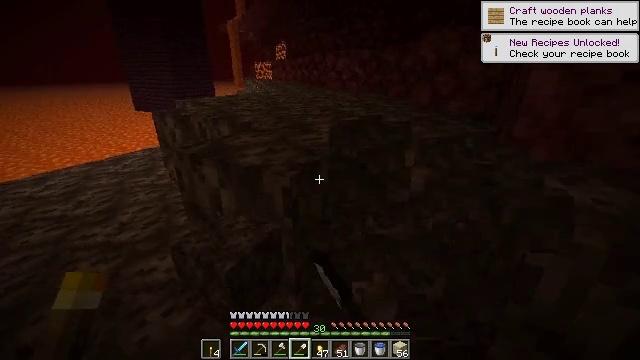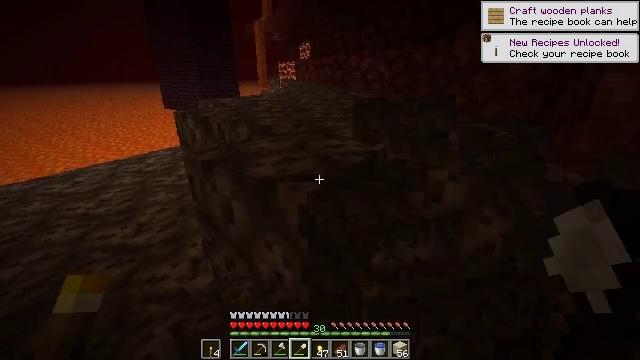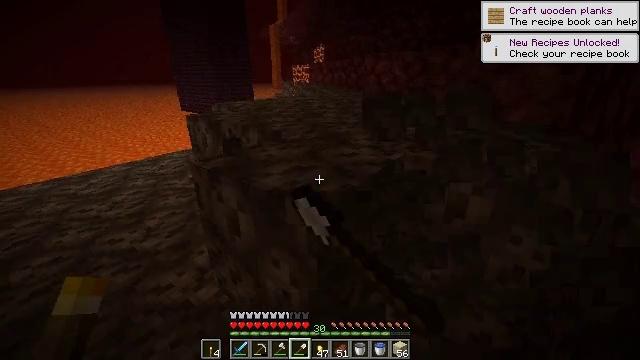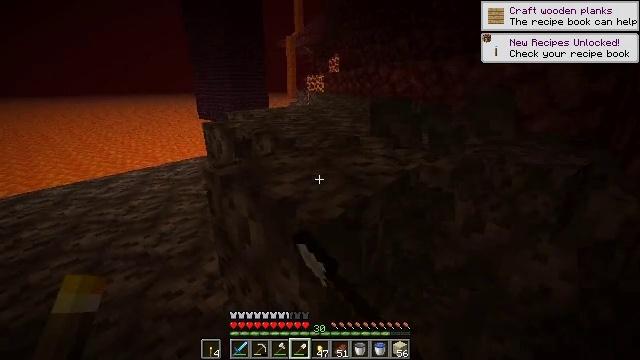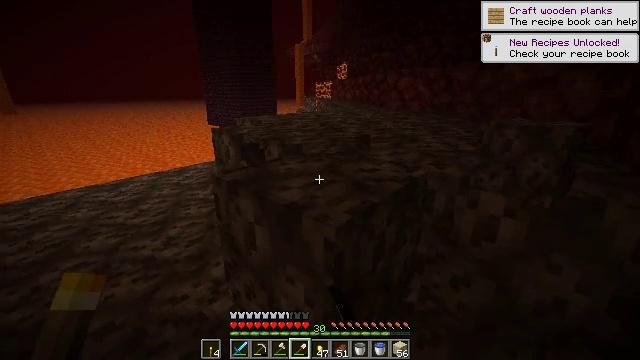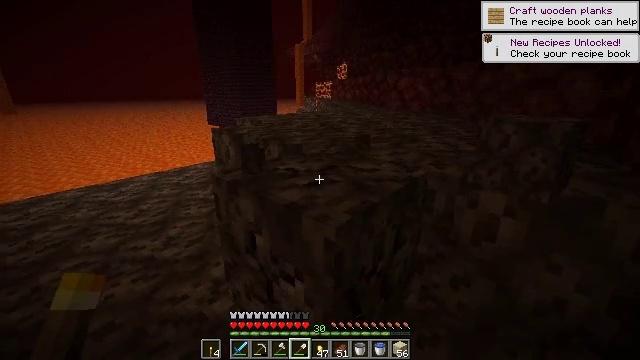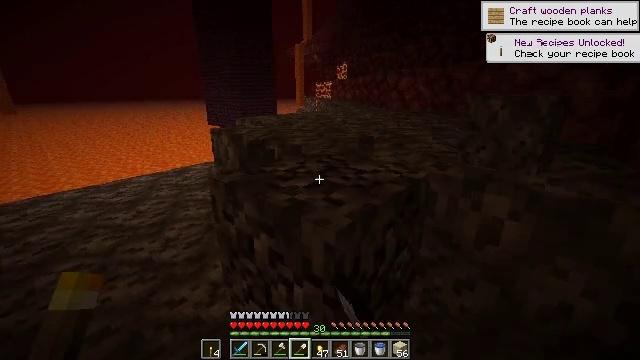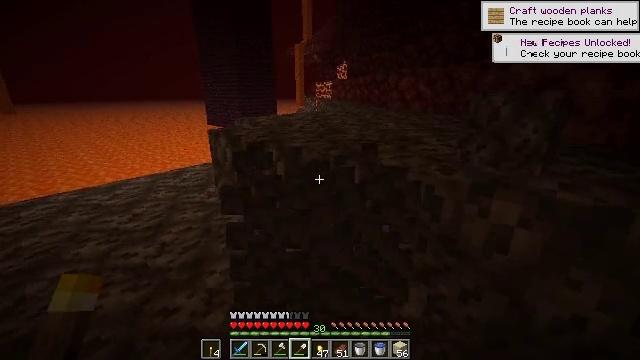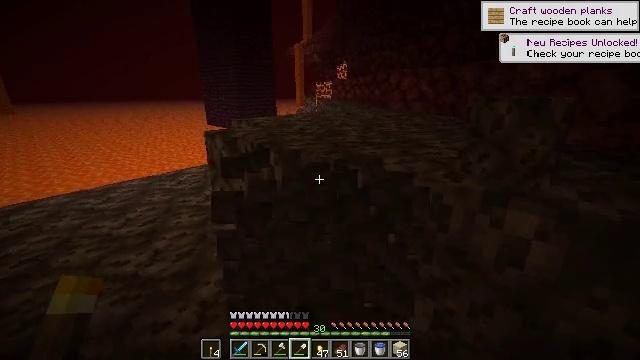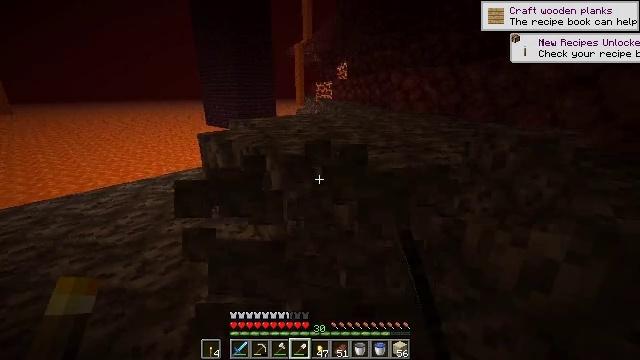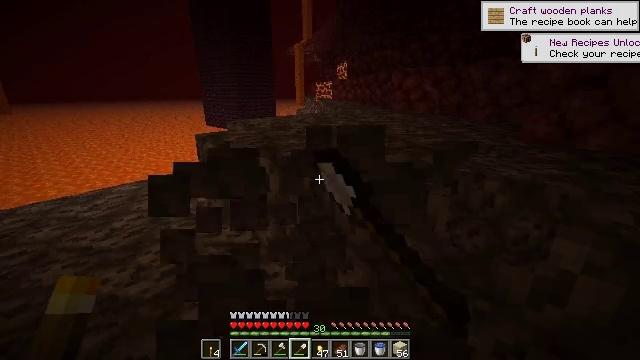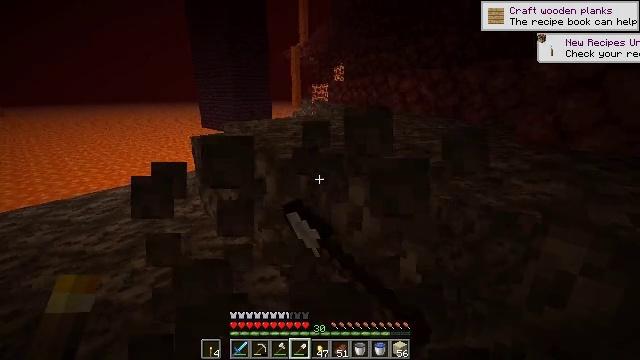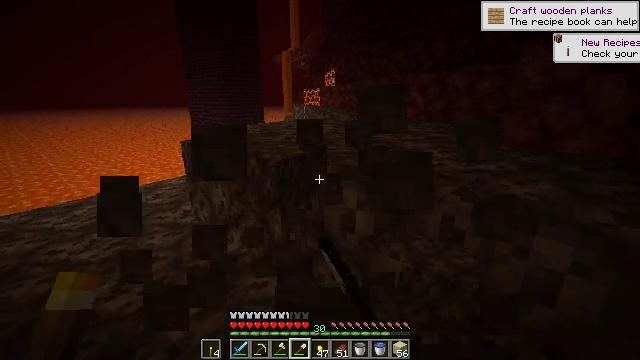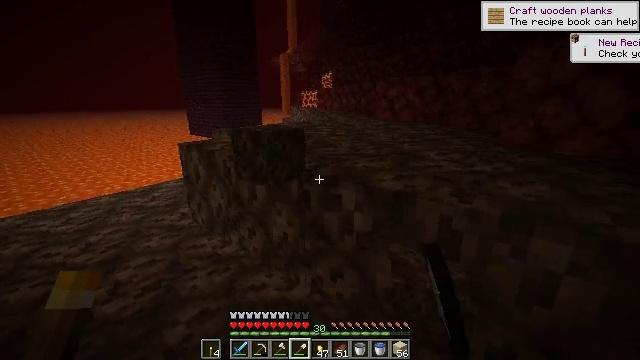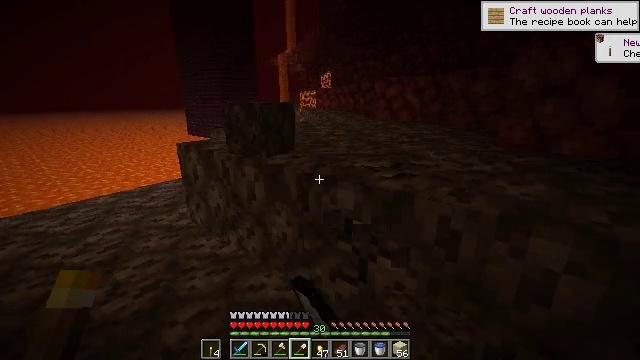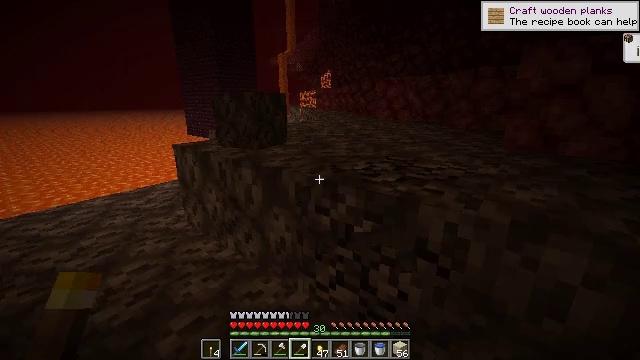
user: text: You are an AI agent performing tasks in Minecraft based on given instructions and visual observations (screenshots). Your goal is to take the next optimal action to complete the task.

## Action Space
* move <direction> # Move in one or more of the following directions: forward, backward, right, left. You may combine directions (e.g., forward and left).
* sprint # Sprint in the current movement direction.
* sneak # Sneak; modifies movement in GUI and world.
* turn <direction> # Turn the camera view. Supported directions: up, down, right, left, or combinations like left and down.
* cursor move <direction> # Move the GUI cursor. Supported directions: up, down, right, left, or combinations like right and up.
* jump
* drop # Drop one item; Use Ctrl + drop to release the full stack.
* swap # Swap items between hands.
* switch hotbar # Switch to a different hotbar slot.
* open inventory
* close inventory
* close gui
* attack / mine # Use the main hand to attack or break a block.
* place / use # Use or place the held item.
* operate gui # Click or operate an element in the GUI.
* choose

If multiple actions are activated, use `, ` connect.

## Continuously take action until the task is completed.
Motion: motion action
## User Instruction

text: Dig soul sand to use for potions.
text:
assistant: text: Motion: move forward, turn left, attack / mine
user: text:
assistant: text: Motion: move forward, turn left, attack / mine
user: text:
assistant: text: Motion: turn left and up, attack / mine
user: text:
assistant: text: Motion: turn left and up, attack / mine
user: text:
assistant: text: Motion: attack / mine
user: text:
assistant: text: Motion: move forward, attack / mine
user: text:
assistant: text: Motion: move forward, attack / mine
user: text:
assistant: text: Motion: move forward, attack / mine
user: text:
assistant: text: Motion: move forward, attack / mine
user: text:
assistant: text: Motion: attack / mine
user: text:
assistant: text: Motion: attack / mine
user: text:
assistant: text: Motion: turn right, attack / mine
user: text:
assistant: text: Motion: attack / mine
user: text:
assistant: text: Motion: attack / mine
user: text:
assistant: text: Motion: move forward, attack / mine
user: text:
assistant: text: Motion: move forward, attack / mine
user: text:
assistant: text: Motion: move forward, attack / mine
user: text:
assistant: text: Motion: move forward, turn left and down, attack / mine
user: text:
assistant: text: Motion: attack / mine
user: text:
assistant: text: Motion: turn left and down, attack / mine
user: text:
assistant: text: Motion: move forward, turn left, attack / mine
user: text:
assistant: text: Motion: move forward, turn left, attack / mine
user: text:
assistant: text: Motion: move forward, turn left, attack / mine
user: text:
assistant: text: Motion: move forward, attack / mine
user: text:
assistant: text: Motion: attack / mine
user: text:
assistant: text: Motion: attack / mine
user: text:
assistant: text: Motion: attack / mine
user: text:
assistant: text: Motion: move forward, turn left, attack / mine
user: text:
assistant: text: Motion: move forward, turn left, attack / mine
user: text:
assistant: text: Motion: move forward, turn left, attack / mine